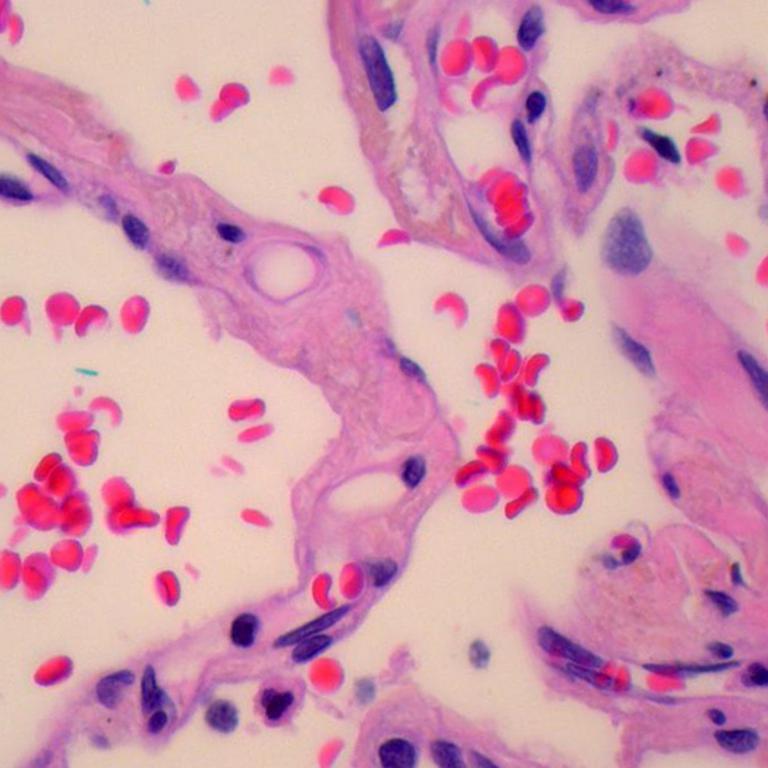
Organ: lung
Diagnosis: benign